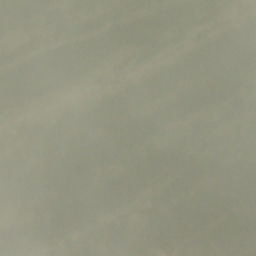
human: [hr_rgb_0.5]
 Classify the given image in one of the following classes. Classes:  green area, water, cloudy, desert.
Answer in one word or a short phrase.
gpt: cloudy